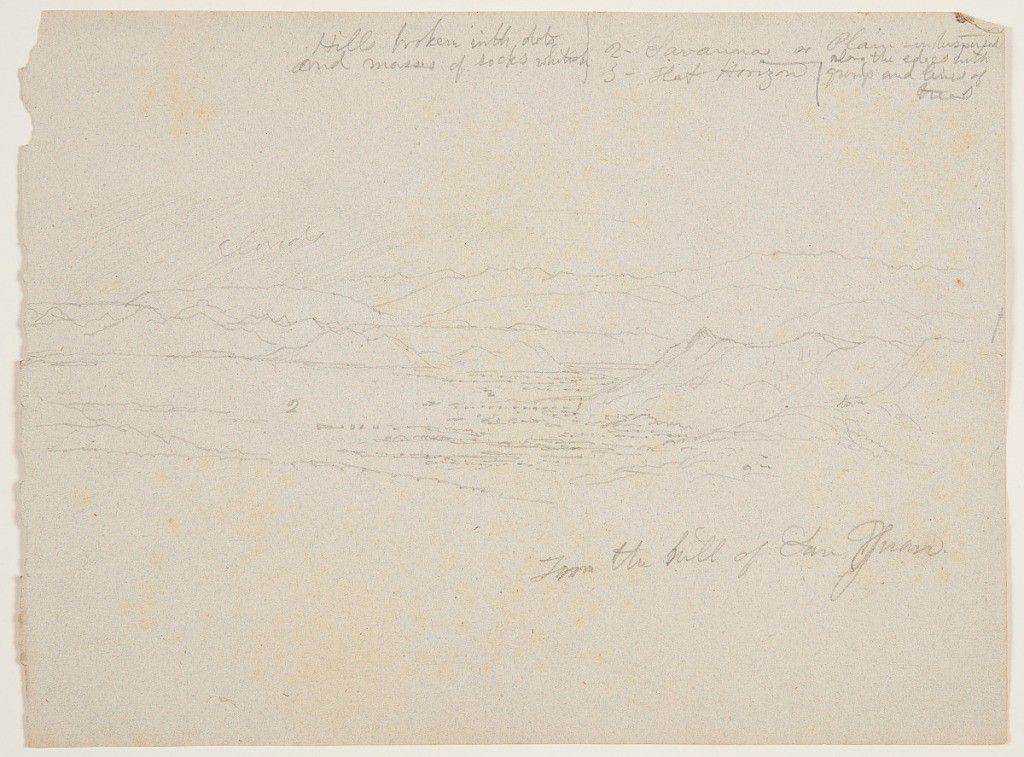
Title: From the Hill of San Juan, Quito, Ecuador
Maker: Frederic Edwin Church, American, 1826–1900
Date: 1853 or 1857
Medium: Graphite on gray wove paper
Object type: Drawing
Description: Landscape sketch showing view of rugged Andean mountains around a high elevation plain, as seen from the Hill of San Juan in Quito, Ecuador. In middle distance, a flat plain stretches along the floor of a valley, bounded by sharp hills at right. In the distance, increasingly tall and rugged mountains extend to the horizon.